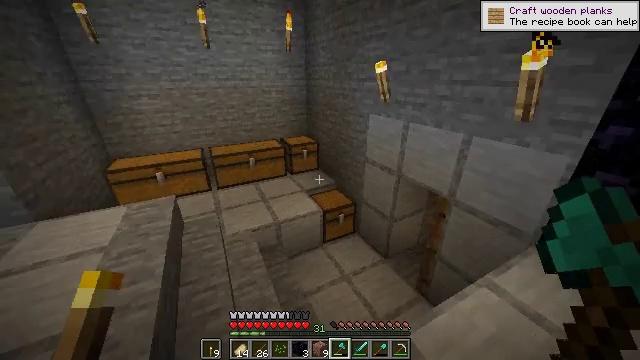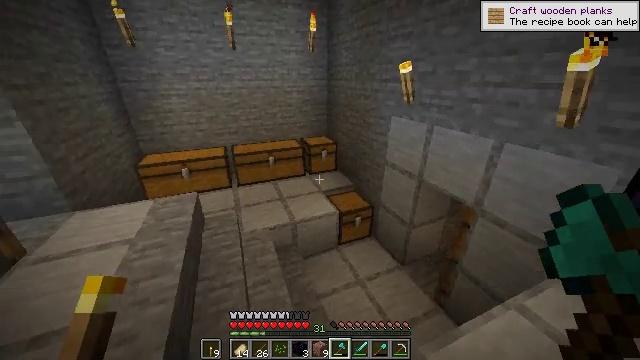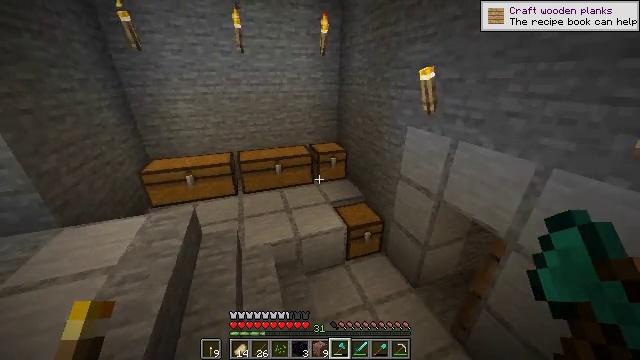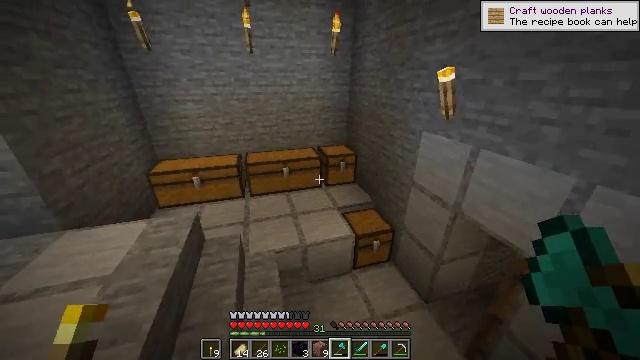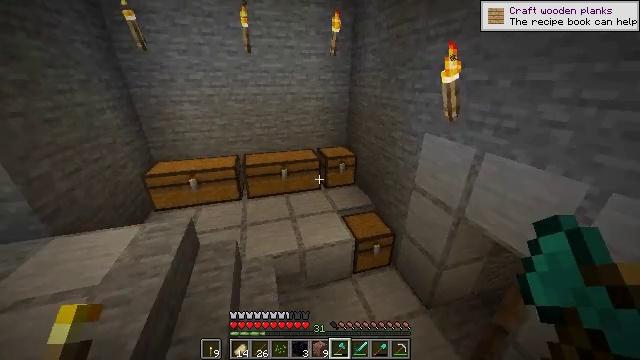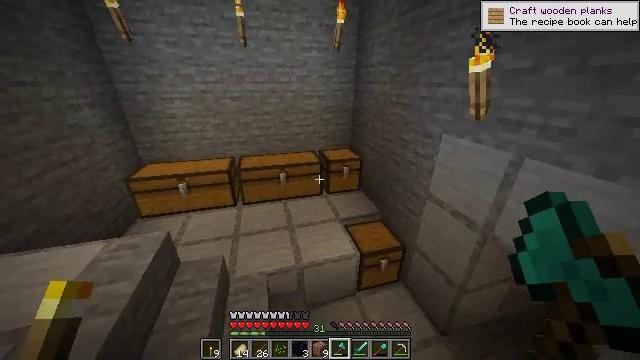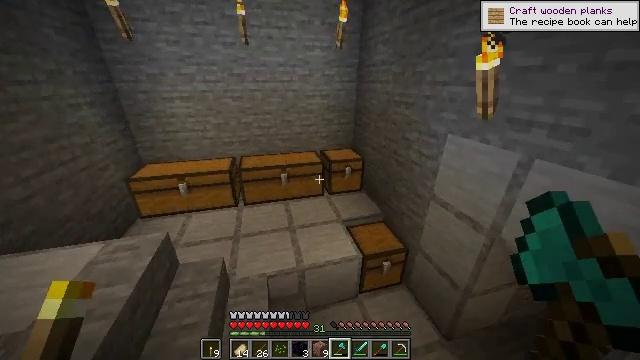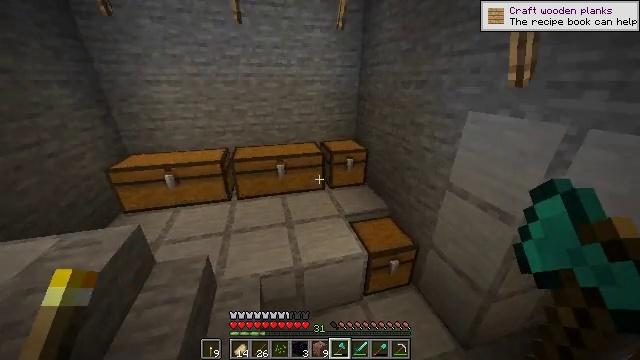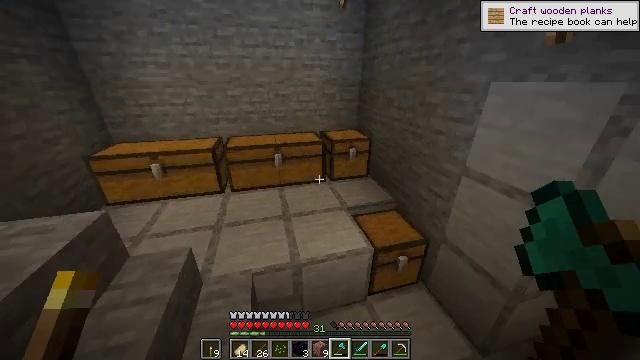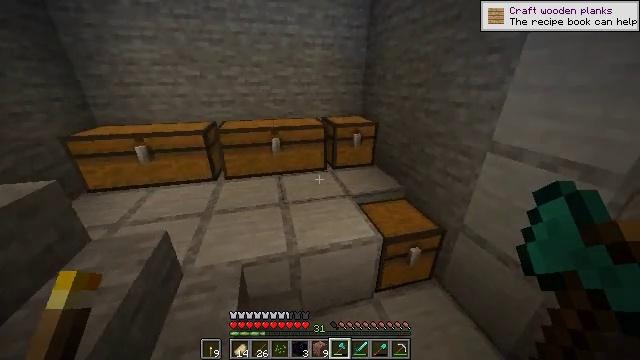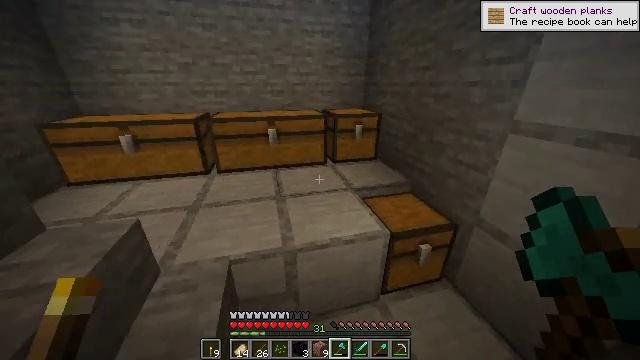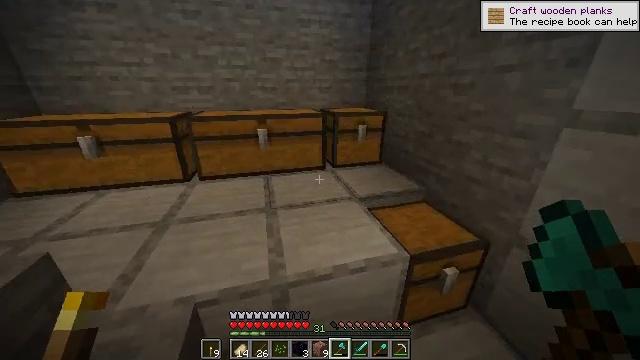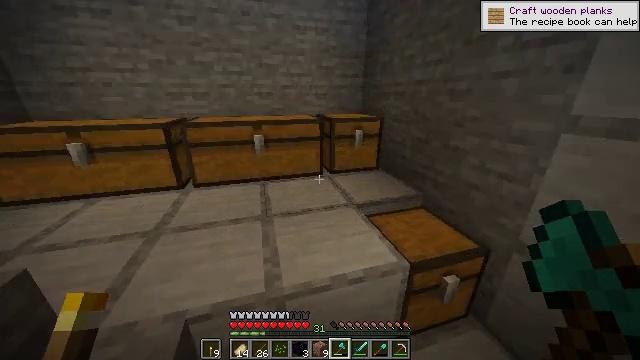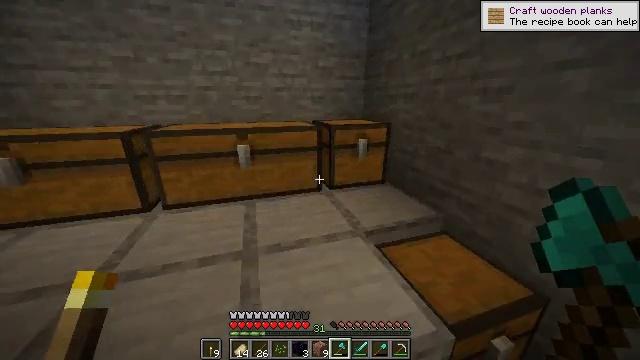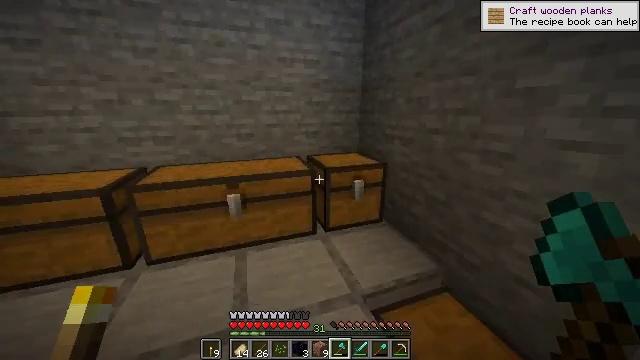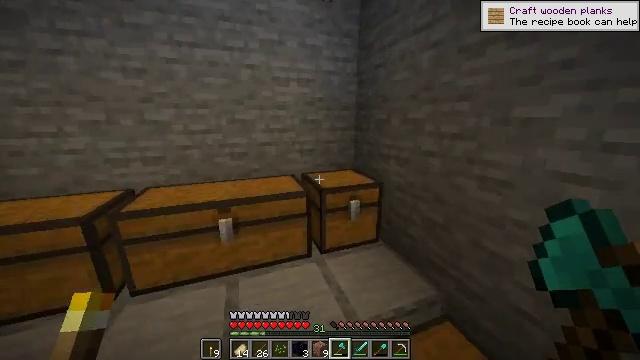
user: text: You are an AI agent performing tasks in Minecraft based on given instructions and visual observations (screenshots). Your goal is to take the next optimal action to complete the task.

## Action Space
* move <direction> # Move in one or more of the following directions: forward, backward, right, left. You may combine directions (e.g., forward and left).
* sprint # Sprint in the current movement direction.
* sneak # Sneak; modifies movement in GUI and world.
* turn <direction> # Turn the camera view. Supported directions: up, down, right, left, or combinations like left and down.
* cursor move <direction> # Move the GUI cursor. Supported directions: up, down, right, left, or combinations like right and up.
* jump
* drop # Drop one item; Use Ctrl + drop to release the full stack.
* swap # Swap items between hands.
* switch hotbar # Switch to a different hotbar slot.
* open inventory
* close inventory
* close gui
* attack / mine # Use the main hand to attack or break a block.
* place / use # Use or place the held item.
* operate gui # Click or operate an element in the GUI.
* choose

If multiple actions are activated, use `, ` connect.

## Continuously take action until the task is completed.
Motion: motion action
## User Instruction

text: Make rails on the crafting table.
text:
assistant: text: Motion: move forward, sprint, turn left
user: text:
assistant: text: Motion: move forward, sprint, turn left
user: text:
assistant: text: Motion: move forward, sprint, turn left
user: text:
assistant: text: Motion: move forward
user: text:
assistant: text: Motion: move forward
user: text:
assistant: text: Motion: move forward
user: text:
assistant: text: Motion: move forward
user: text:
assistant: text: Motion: move forward
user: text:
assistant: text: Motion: move forward
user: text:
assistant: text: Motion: move forward, turn up
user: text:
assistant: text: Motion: move forward, turn up
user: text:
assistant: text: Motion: move forward, turn up
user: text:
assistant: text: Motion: move forward, turn right and up
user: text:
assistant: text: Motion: move forward, turn right and up
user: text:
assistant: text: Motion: move forward, turn right and up
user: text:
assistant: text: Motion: move forward
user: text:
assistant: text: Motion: no_op
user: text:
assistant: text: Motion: no_op
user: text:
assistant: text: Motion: no_op
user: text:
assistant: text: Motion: no_op
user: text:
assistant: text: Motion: no_op
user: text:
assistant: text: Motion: no_op
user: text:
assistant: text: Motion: no_op
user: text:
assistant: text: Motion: turn right and down
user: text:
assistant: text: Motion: turn right and down
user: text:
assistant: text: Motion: turn right and down
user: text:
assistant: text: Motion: turn right and down
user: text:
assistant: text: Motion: turn right and down
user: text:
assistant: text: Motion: turn right and down
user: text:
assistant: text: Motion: turn right and down